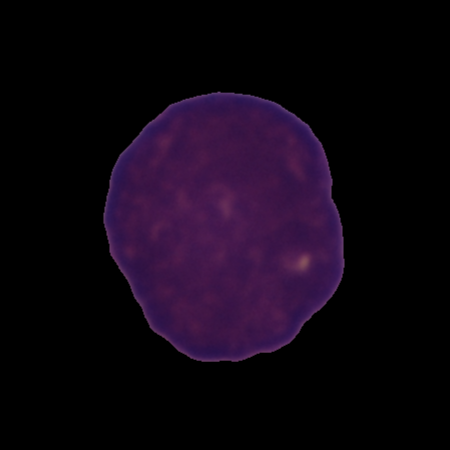
Label: cancer